Brain MRI, t2w sequence, axial 2D slice.
Patient: age 29, sex F, weight 95 kg, height 1.95 m
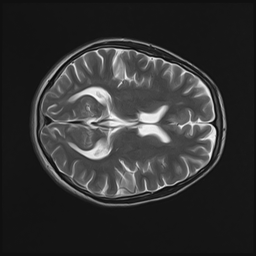